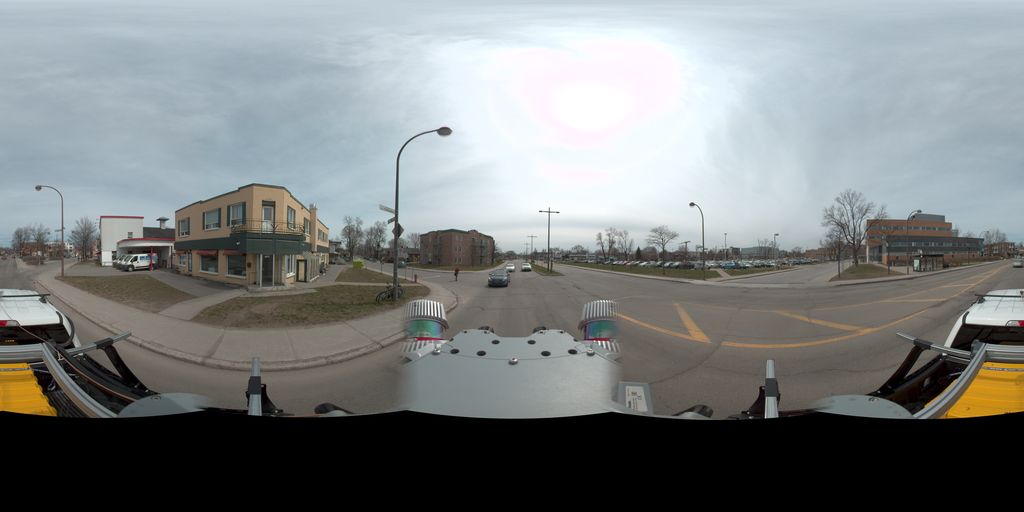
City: quebec_city